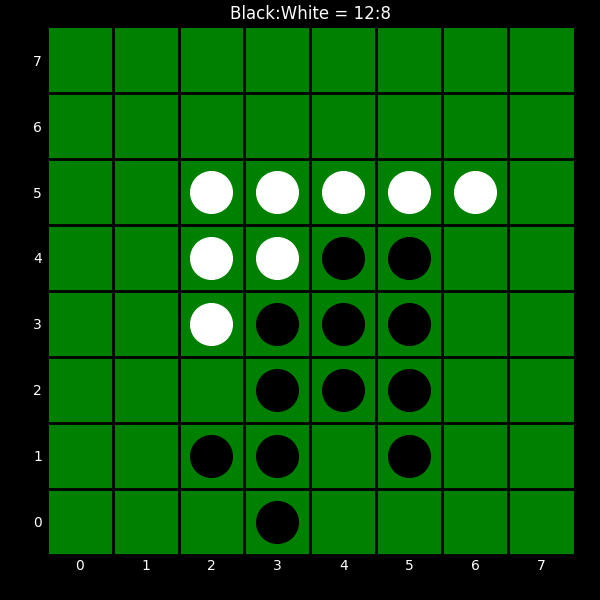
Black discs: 12
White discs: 8